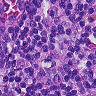
Metastatic tissue present: no